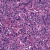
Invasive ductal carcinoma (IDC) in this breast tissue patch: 1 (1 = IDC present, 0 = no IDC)